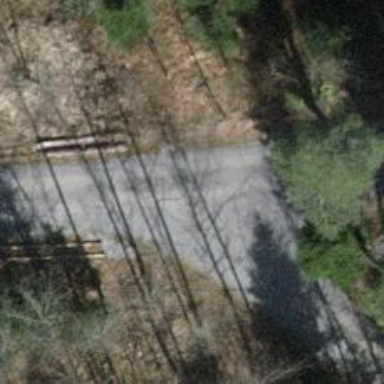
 grade2 track used for forestry vehicles."